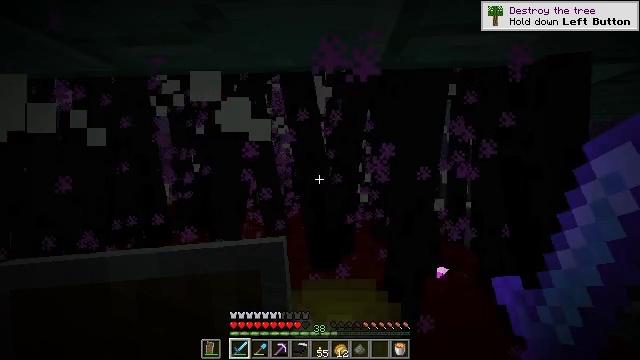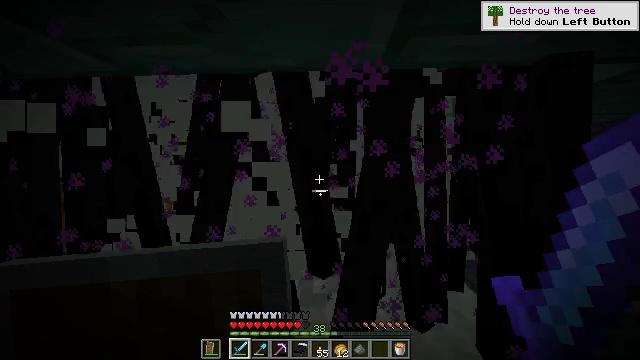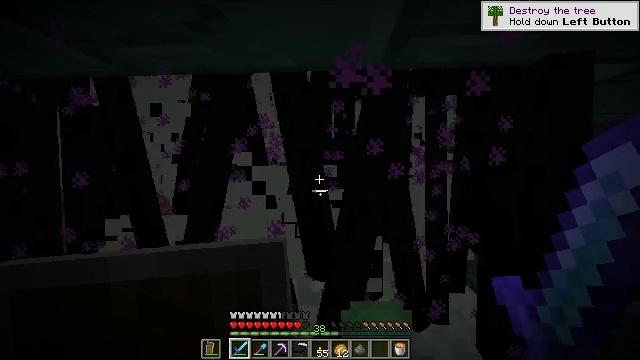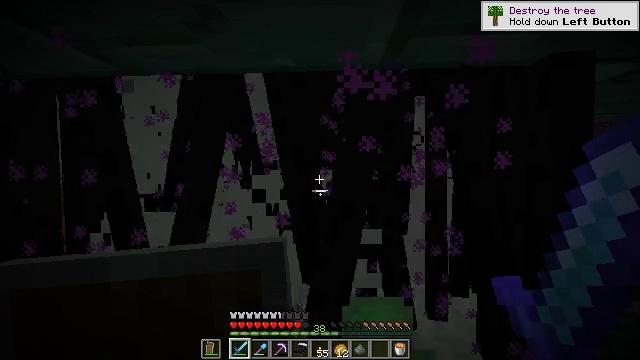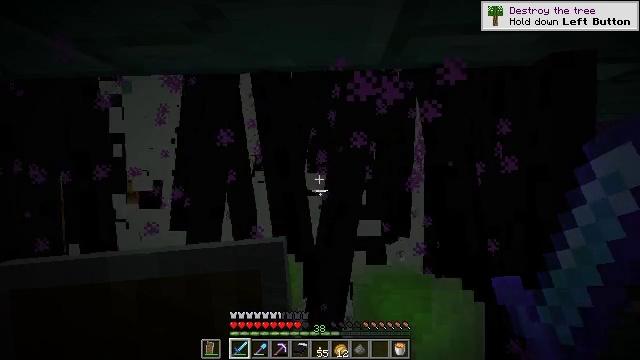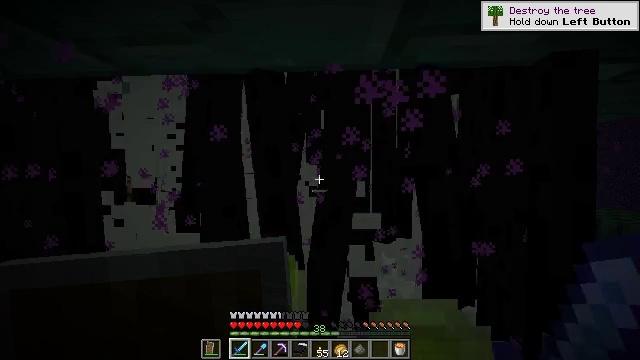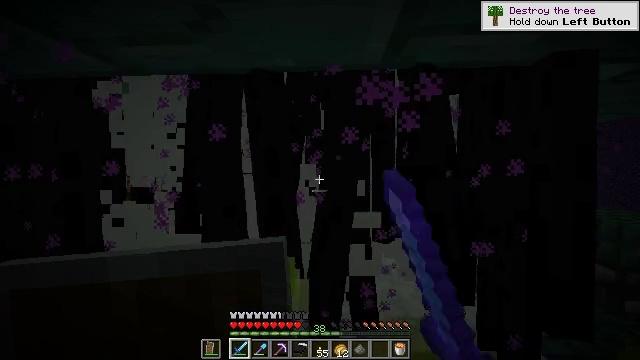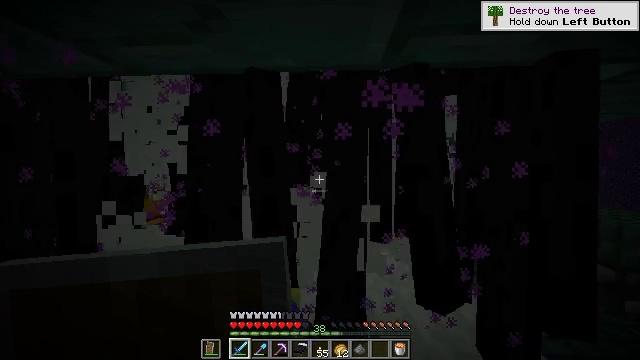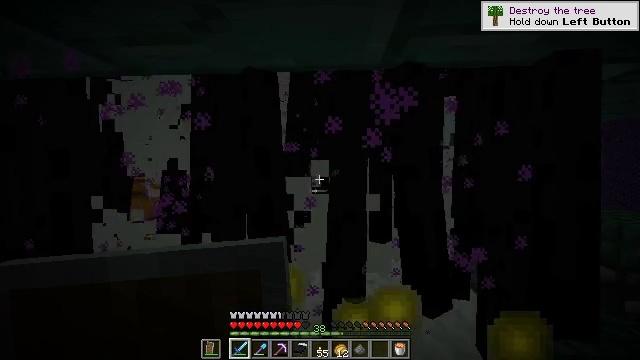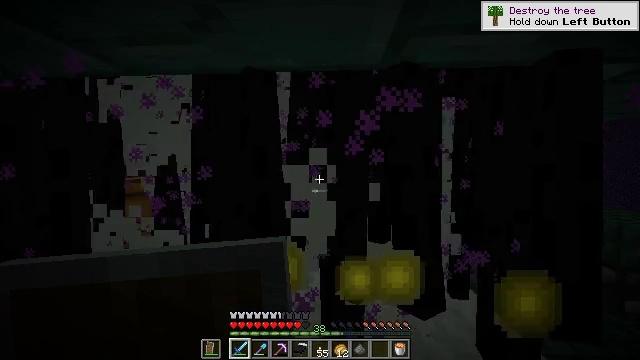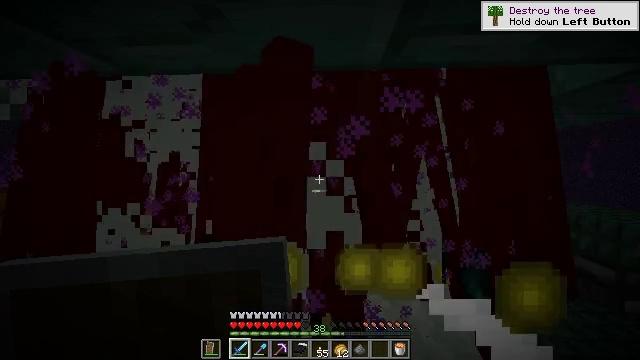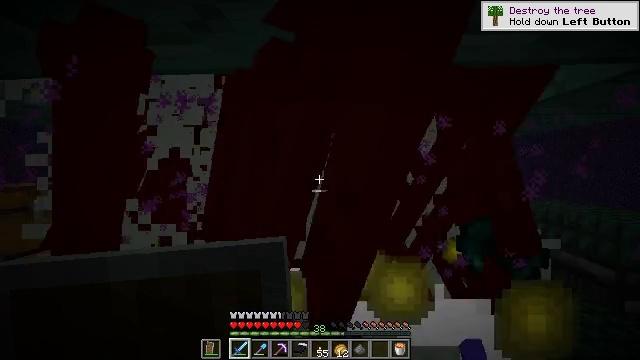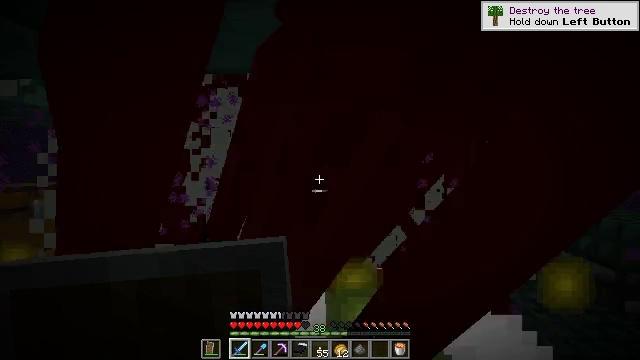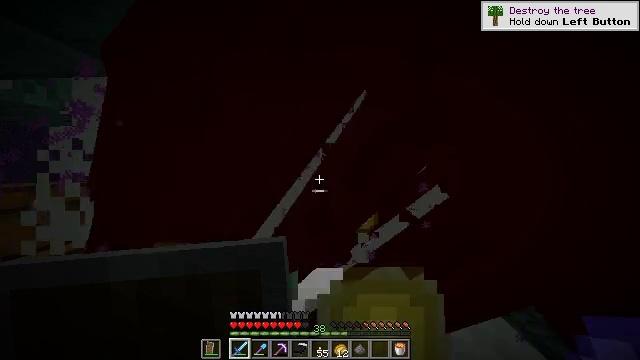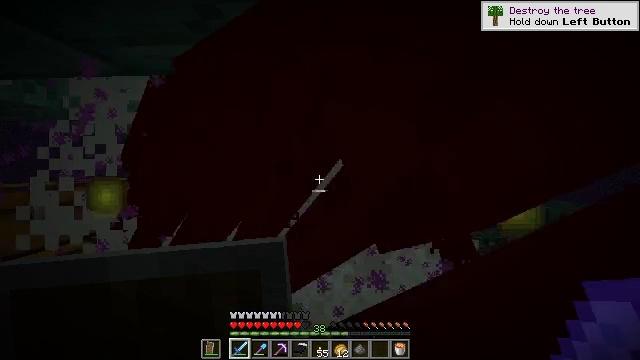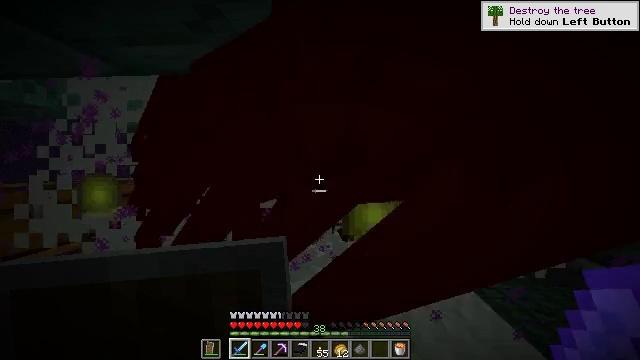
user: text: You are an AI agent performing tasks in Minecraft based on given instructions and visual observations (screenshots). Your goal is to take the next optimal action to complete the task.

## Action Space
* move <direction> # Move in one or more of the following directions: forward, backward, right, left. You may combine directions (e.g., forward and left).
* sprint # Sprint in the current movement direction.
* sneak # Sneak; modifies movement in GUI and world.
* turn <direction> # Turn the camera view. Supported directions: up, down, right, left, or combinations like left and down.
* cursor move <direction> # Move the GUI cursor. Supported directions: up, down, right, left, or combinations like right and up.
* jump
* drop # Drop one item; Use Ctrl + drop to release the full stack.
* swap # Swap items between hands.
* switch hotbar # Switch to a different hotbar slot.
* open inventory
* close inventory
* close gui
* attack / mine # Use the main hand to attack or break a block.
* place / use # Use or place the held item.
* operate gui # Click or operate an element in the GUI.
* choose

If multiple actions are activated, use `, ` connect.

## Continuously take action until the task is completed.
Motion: motion action
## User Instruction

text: Combat the enderman.
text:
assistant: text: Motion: no_op
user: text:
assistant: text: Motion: no_op
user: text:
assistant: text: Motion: no_op
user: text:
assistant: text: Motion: no_op
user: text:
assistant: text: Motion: attack / mine
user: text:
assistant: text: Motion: attack / mine
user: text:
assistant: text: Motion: attack / mine
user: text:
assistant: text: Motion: attack / mine
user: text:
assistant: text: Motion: no_op
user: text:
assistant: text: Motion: no_op
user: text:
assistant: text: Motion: no_op
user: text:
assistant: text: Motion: no_op
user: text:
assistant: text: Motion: no_op
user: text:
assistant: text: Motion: no_op
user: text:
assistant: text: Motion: no_op
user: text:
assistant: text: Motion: no_op
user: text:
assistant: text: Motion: no_op
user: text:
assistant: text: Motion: no_op
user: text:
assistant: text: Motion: no_op
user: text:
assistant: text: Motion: no_op
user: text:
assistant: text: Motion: no_op
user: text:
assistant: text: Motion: no_op
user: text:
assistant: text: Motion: no_op
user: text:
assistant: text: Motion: no_op
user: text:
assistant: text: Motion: no_op
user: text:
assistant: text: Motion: no_op
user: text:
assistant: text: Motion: no_op
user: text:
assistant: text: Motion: no_op
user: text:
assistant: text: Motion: no_op
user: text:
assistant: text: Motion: no_op